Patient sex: M
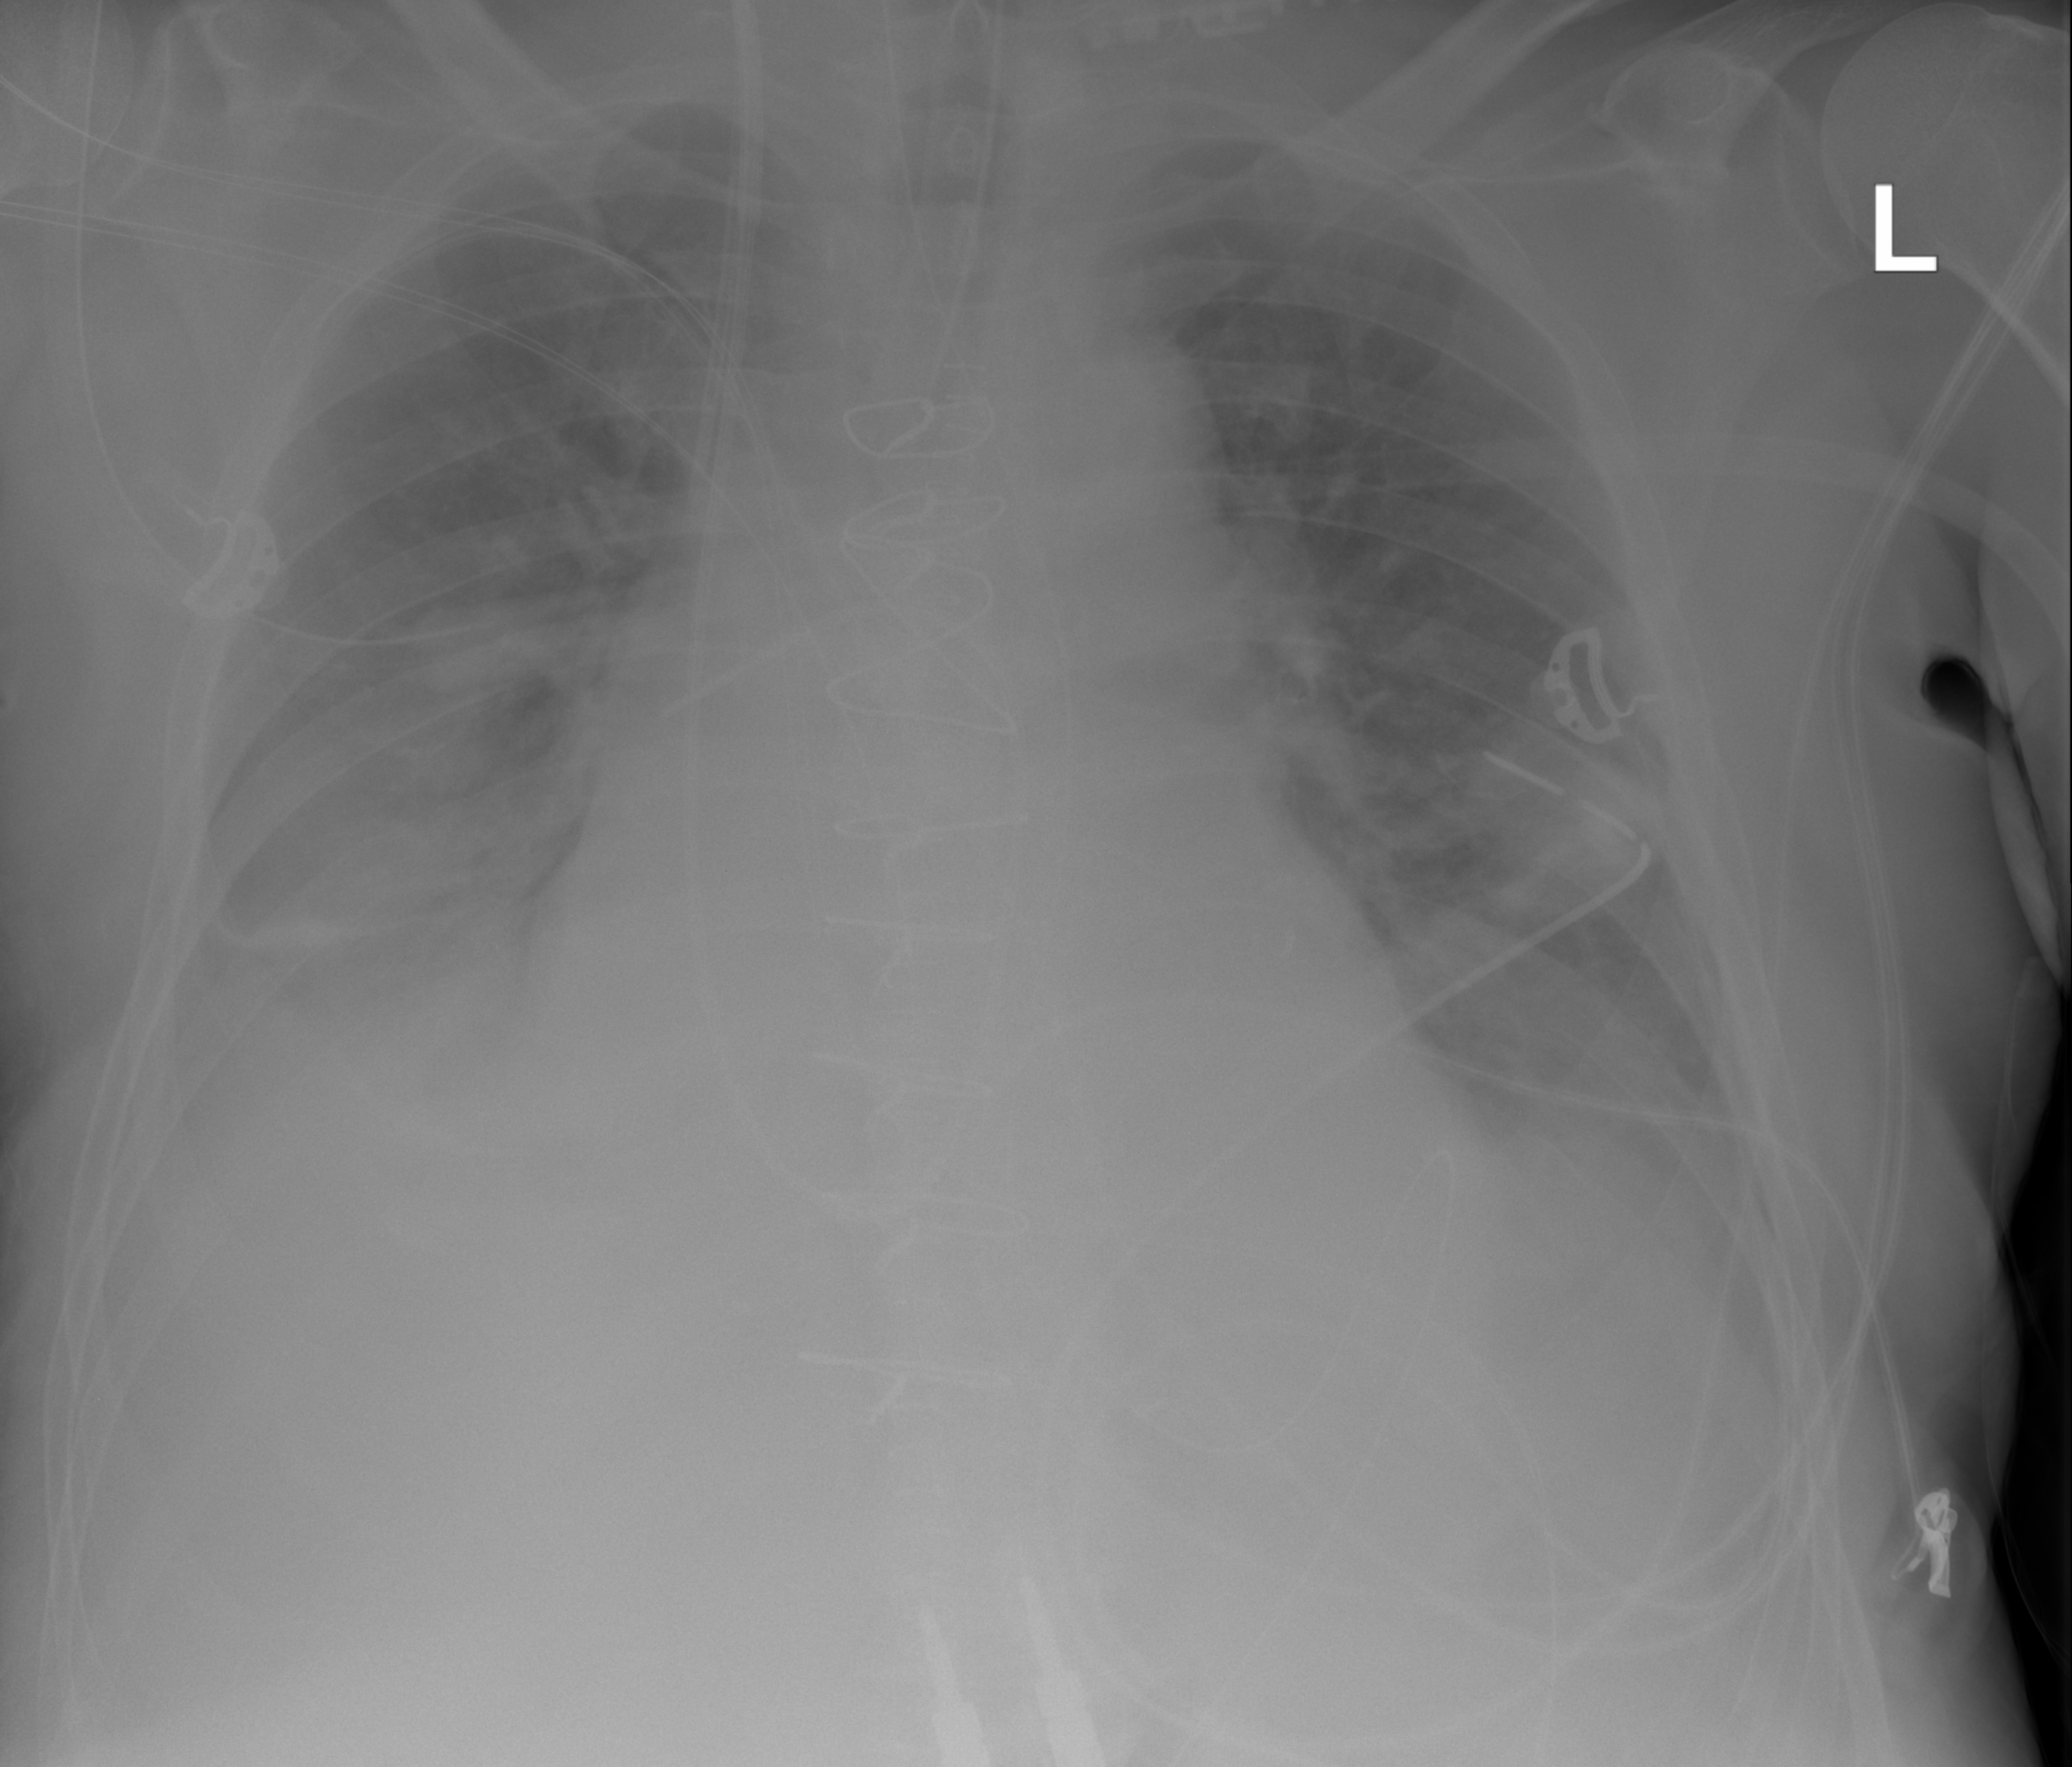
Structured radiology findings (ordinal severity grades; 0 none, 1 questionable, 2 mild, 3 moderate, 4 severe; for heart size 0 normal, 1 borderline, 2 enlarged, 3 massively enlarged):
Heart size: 2
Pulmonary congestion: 2
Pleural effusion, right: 3
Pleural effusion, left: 2
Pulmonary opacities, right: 0
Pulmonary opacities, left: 0
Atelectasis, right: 2
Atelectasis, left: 2